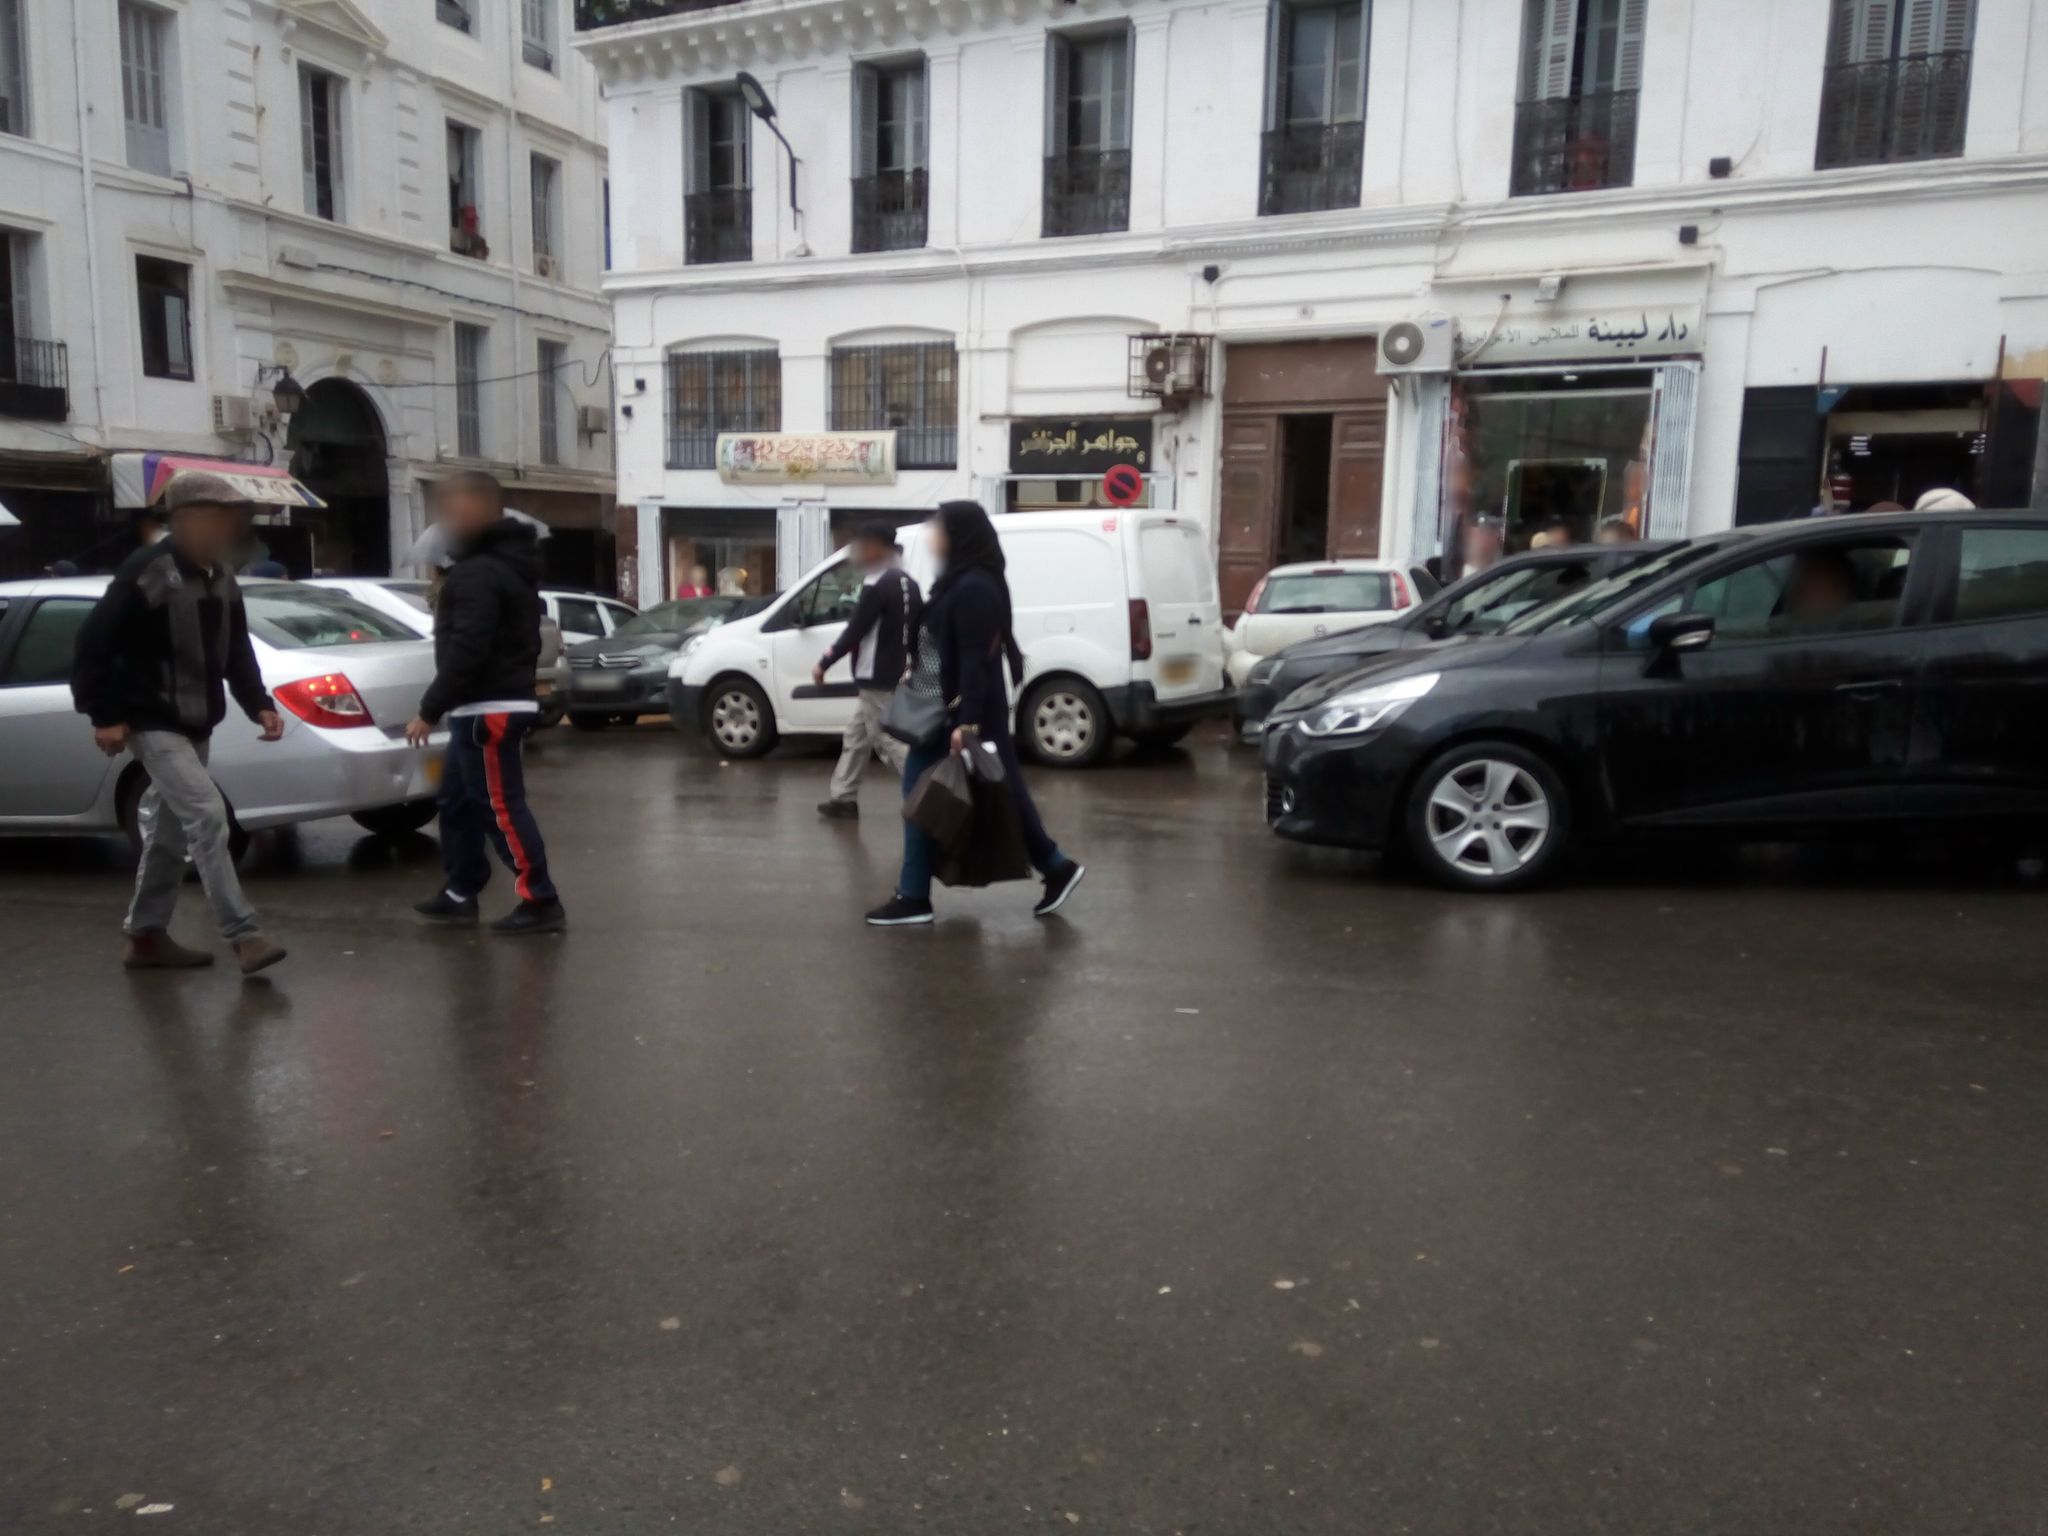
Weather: rainy
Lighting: day
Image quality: slightly poor
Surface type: walking surface
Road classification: pedestrian, steps
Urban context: urban centre
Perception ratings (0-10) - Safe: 1.55, Lively: 7.21, Beautiful: 8.61, Boring: 2.64, Depressing: 2.98, Wealthy: 8.54